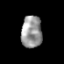
Tissue: prostate
Cell type: T cells
Senescence score: 0.2984
Nuclear area (px): 653
Mean DAPI intensity: 151.678